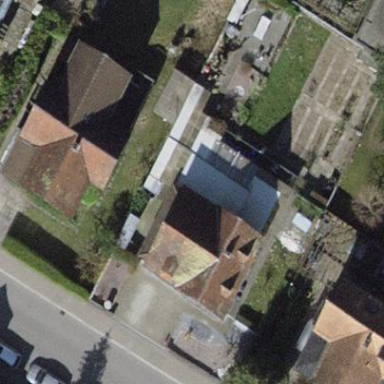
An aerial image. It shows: Detached building.